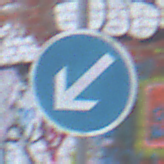
Verkehrszeichen: VorgeschriebeneVorbeifahrtLinks
Umgebung: Outdoor, Suburban
Tageszeit: MorningAfternoon
Wetter: Overcast
Licht: Natural
Jahreszeit: NotSpecified
Kontrast: LowContrast